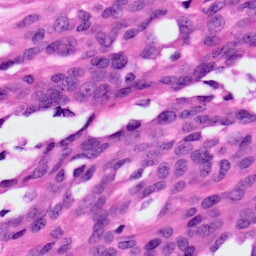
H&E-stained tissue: Ovarian